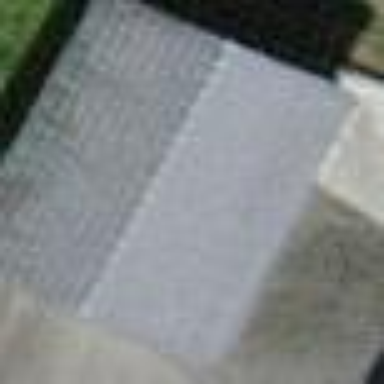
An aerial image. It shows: Garage.